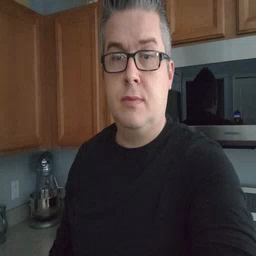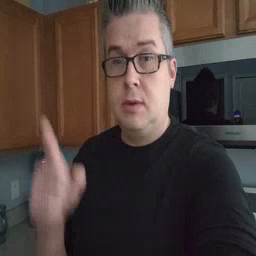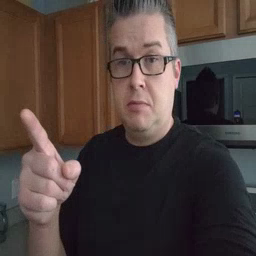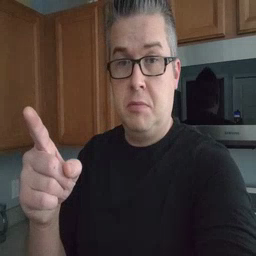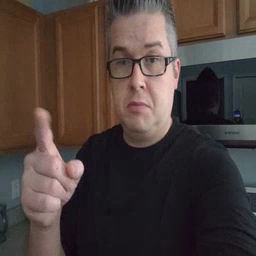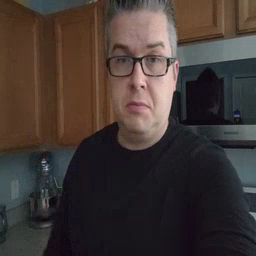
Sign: hesheit